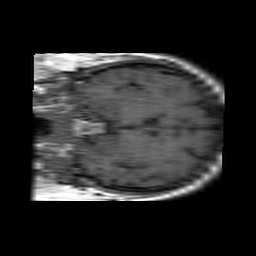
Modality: T1w
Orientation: coronal
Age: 67
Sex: male
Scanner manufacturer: philips
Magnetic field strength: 1.5 T
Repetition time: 0.549 s
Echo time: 0.011 s